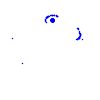
Particle: pion